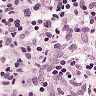
Metastatic tissue present: no